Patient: sex M, age 69
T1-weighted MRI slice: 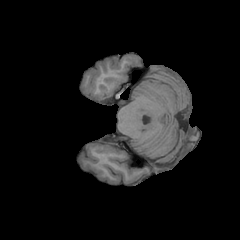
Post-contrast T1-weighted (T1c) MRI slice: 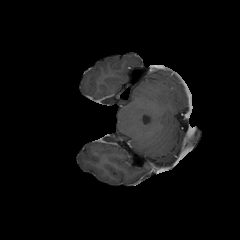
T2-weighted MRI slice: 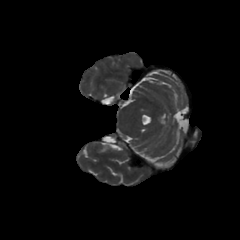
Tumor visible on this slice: no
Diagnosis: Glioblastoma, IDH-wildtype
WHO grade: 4